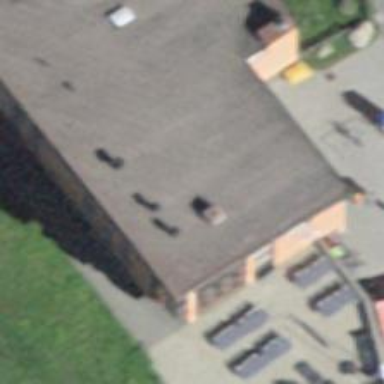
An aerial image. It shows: Hostel for tourism purposes.